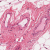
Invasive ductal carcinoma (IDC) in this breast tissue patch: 0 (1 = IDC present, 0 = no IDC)